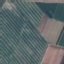
Label: AnnualCrop